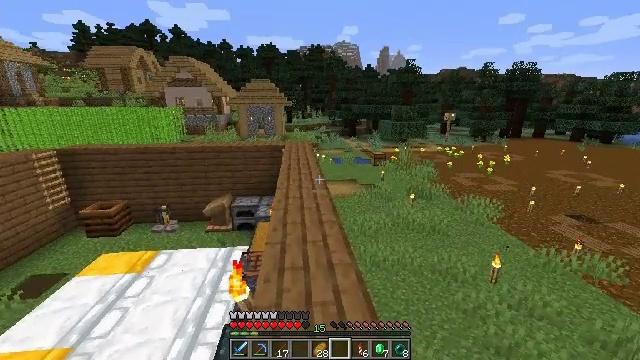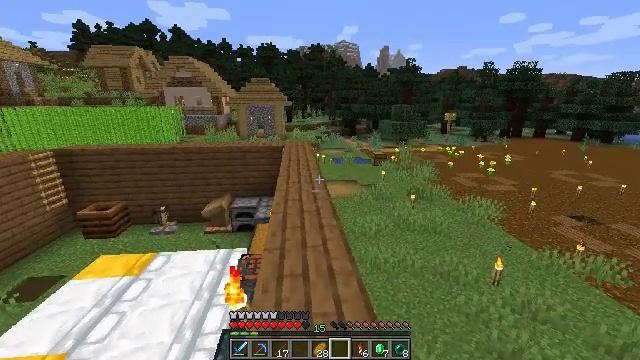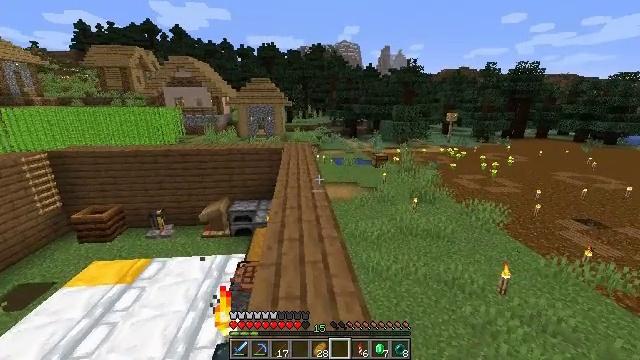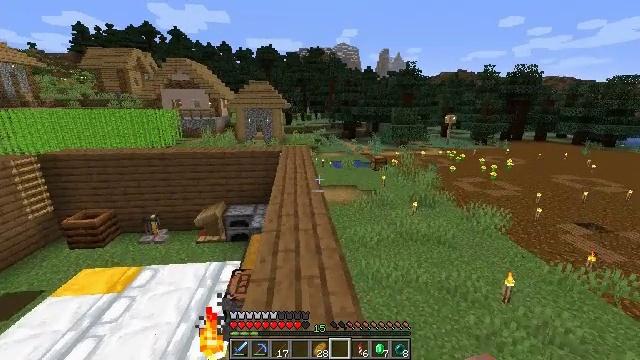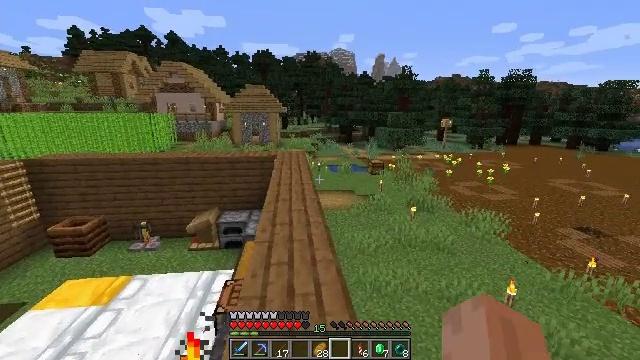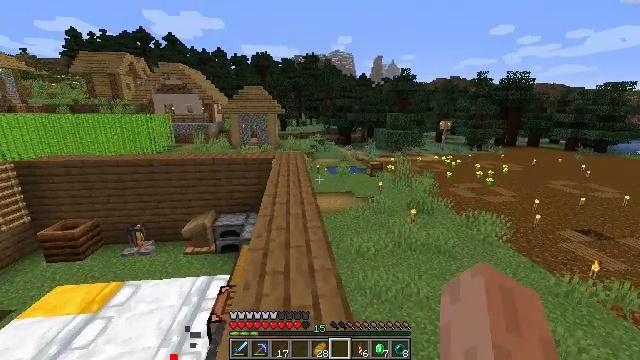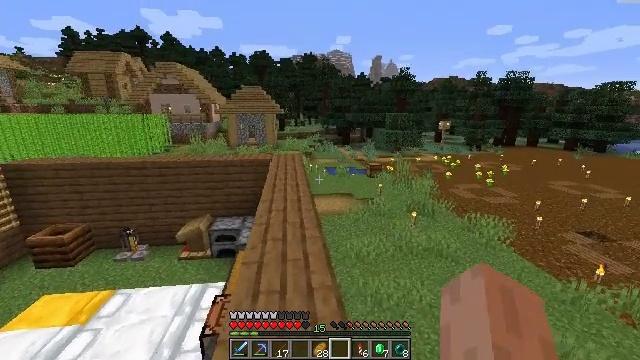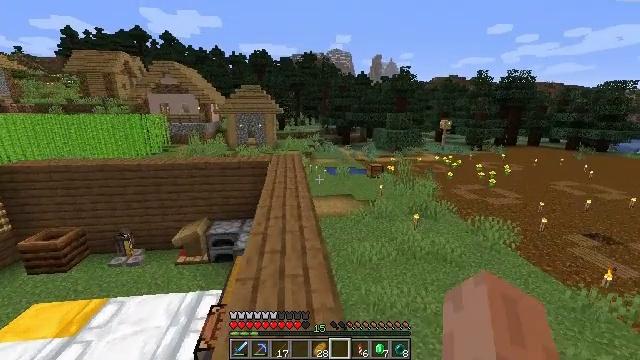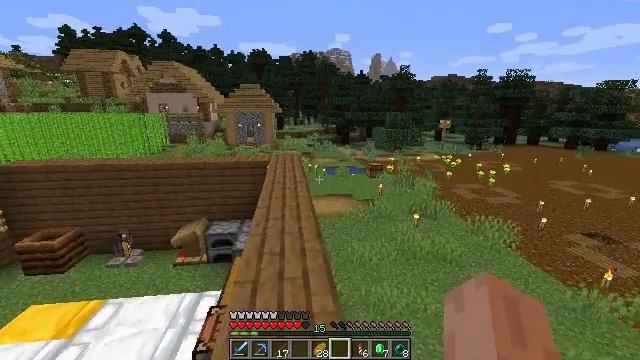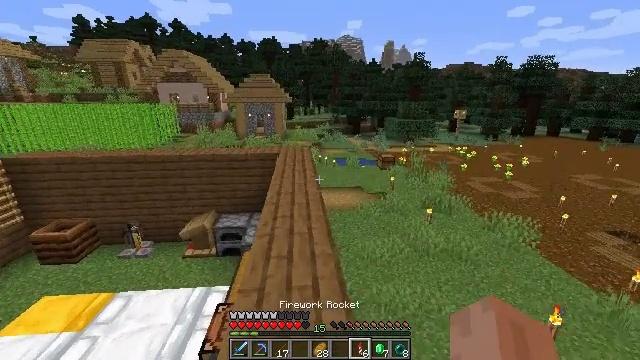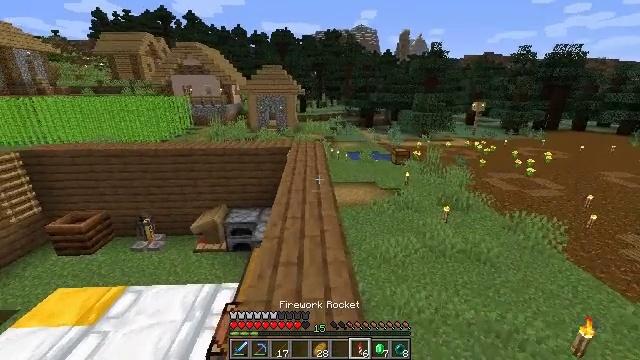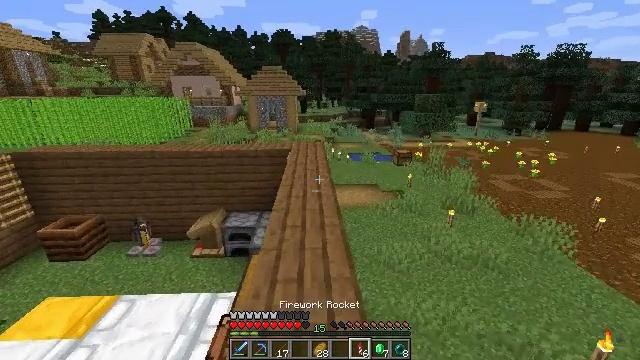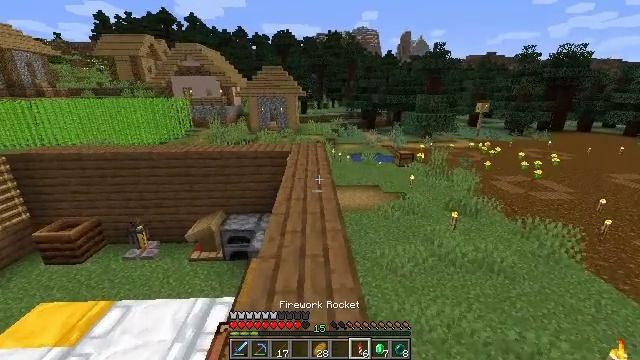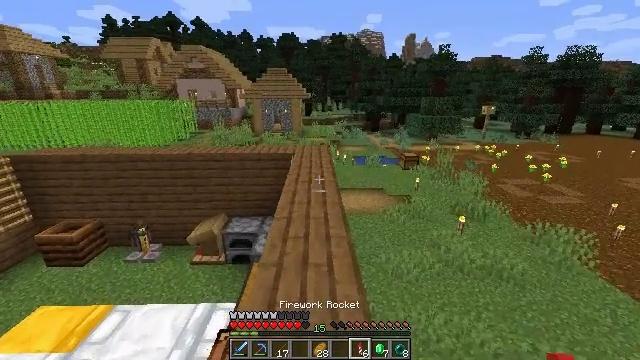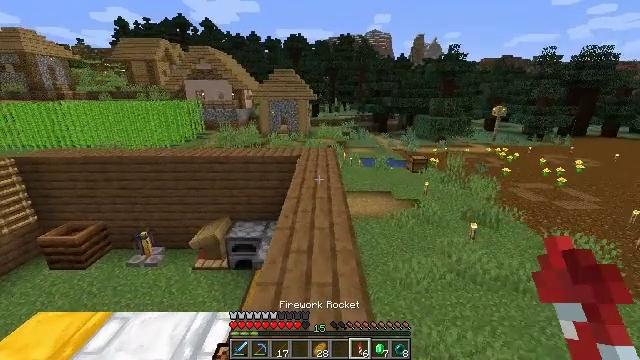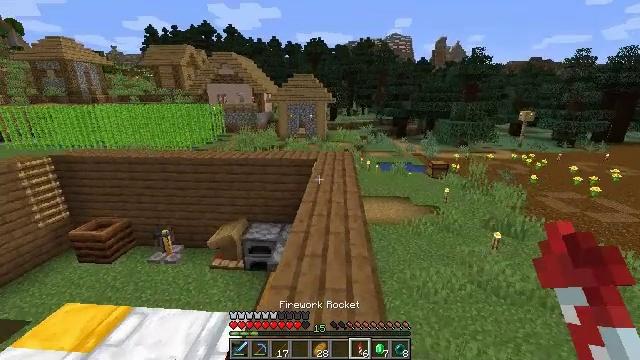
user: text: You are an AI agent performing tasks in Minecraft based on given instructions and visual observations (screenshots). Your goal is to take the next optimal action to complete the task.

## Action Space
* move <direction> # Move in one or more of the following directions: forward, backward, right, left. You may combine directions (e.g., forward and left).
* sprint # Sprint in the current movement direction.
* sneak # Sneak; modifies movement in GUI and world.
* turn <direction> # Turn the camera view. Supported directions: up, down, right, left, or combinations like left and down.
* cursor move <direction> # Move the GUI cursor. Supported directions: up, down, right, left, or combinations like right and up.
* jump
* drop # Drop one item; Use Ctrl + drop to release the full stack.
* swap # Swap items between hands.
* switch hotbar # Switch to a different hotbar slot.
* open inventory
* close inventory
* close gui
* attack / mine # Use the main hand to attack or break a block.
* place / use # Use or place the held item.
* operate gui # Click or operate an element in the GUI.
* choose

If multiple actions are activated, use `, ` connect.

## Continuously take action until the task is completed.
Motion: motion action
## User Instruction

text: Break the spruce leaves to clear the area.
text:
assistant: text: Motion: move forward
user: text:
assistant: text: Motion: move forward
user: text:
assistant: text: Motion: move forward
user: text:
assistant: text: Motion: move forward
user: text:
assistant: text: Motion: move forward
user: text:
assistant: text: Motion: move forward
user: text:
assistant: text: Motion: move forward
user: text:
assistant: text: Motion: move forward
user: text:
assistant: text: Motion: move forward, turn left and down
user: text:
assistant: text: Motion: move forward, turn left and down
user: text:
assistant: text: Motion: move forward
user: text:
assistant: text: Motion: move forward
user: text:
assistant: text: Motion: move forward
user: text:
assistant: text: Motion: turn left
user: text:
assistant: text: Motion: turn left
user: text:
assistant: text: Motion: turn left
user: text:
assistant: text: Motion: no_op
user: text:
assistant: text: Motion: no_op
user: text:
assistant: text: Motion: move forward
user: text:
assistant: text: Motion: move forward, turn right and down
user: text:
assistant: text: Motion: turn right and down
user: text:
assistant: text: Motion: turn right
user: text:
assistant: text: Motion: turn right
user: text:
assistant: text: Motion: turn right
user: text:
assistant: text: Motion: turn right
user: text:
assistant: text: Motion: turn right
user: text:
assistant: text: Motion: turn right
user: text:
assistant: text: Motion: turn right
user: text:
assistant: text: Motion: turn right
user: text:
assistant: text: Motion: turn right